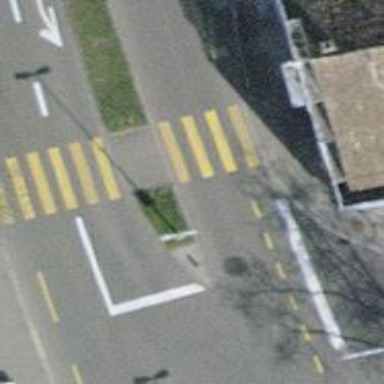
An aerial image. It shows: Marked crossing with pedestrian island.